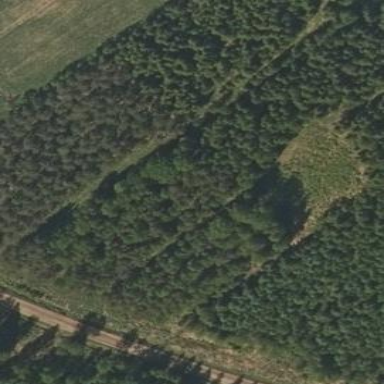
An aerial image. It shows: Evergreen needle-leaved woodland.